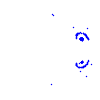
Particle: pion